Question: I am using Selenium Webdriver using C#, but selenium isn't identifying my Modal Window.
I have tried:
'''
IAlert alert = driver.SwitchTo().Alert();
alert.Accept();
'''
But it doesn't work. In the code the modal has 'ID' but, it doesn't work either.

I need identify the modal and click in the button.
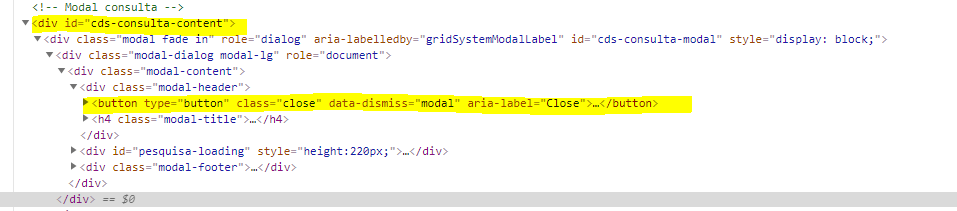
Answer: As per the you have shared to click on the button with text as you need to induce for the desired and you can use either of the following solutions:
- Using 'CssSelector':'''
new WebDriverWait(driver, TimeSpan.FromSeconds(10)).Until(ExpectedConditions.ElementToBeClickable(By.CssSelector("button.close[data-dismiss='modal'][aria-label='Close']"))).Click();
'''
- Using 'XPath':'''
new WebDriverWait(driver, TimeSpan.FromSeconds(10)).Until(ExpectedConditions.ElementToBeClickable(By.XPath("//button[@class='close' and @data-dismiss='modal'][@aria-label='Close']"))).Click();
'''